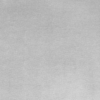
Label: dusty